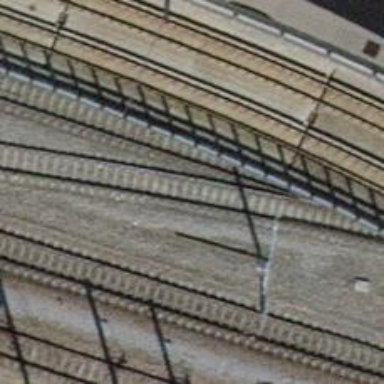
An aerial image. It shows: Rail siding with electrified tracks using contact line.